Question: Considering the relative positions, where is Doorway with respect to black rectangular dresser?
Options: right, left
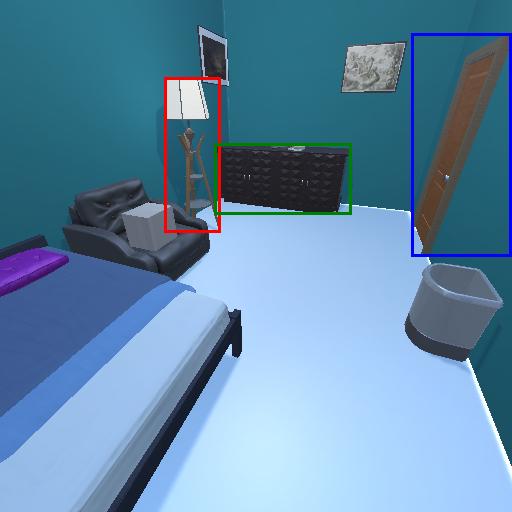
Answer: right